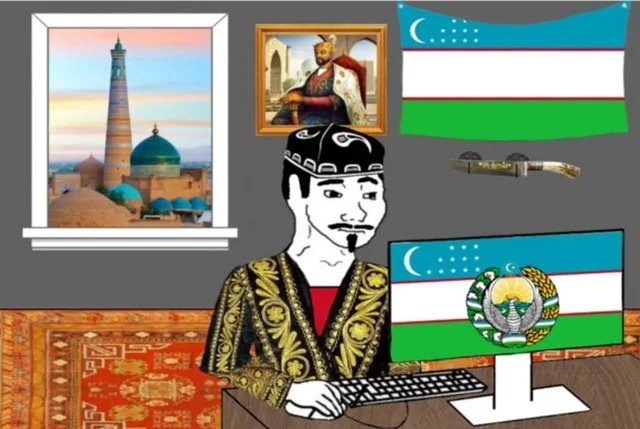
Label: 5_Wojak_with_Background